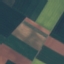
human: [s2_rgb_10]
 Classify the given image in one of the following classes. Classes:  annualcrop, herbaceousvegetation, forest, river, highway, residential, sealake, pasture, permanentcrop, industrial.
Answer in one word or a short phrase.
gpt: AnnualCrop